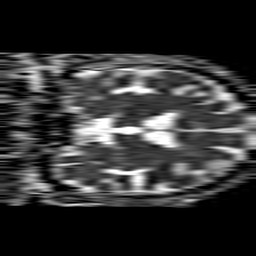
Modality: ADC
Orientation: coronal
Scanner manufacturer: philips
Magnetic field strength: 1.5 T
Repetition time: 4.6 s
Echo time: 0.09258 s